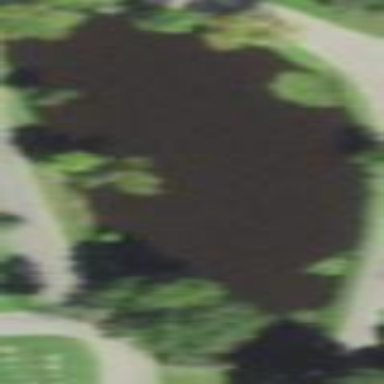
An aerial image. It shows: Peaceful pond surrounded by nature.